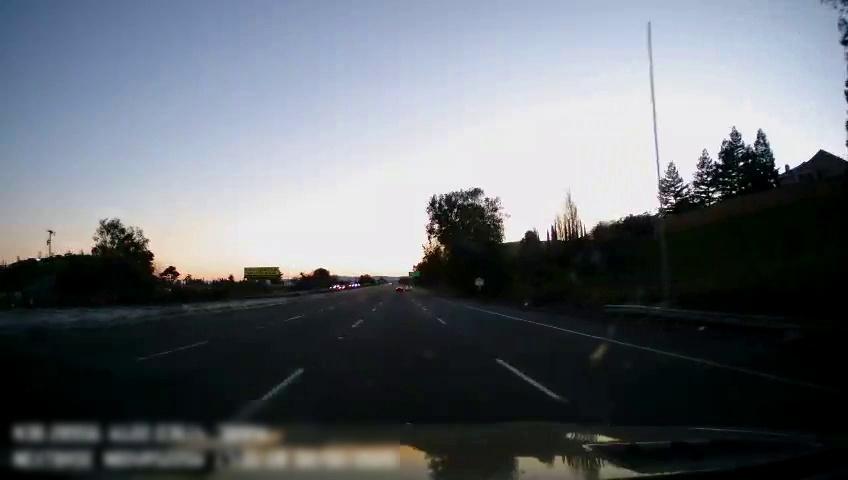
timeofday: Day
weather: Sunny
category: Drivable Space
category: Lanes | Current Lane
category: Lanes | Current Lane
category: Lanes | Alternate Lane
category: Lanes | Alternate Lane
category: Traffic | Signs
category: Traffic | Signs